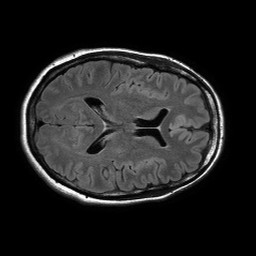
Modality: FLAIR
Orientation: axial
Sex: female
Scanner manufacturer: philips
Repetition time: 11 s
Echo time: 0.125 s